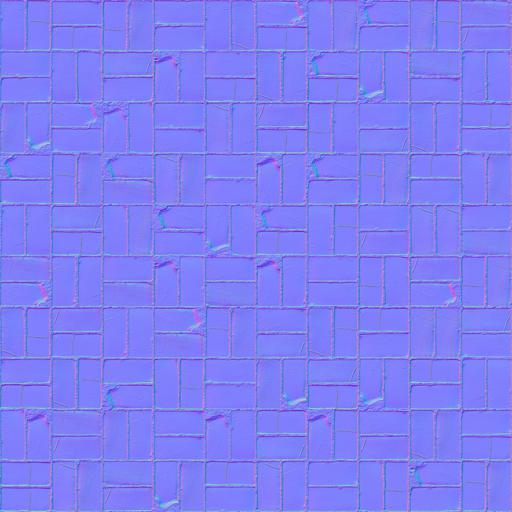
pavement paving stones